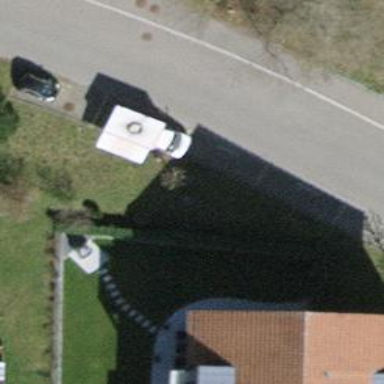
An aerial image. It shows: Hedge acting as barrier.